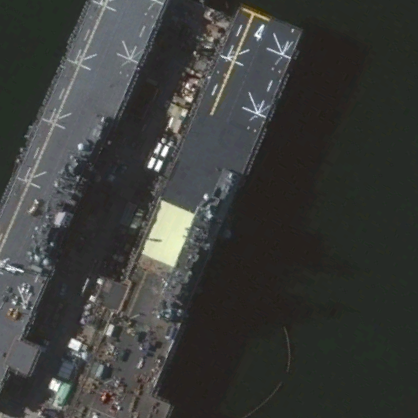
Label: assault